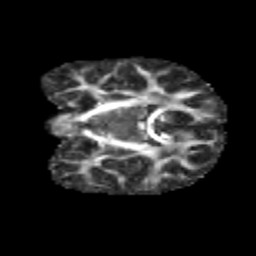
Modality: FA
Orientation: coronal
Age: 9
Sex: male
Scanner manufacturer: siemens
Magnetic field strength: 3 T
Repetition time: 3.8 s
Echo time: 0.07 s